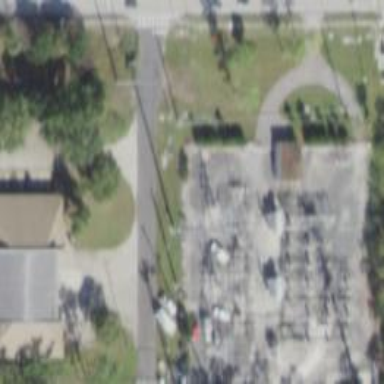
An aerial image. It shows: Switch used for power control.